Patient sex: F
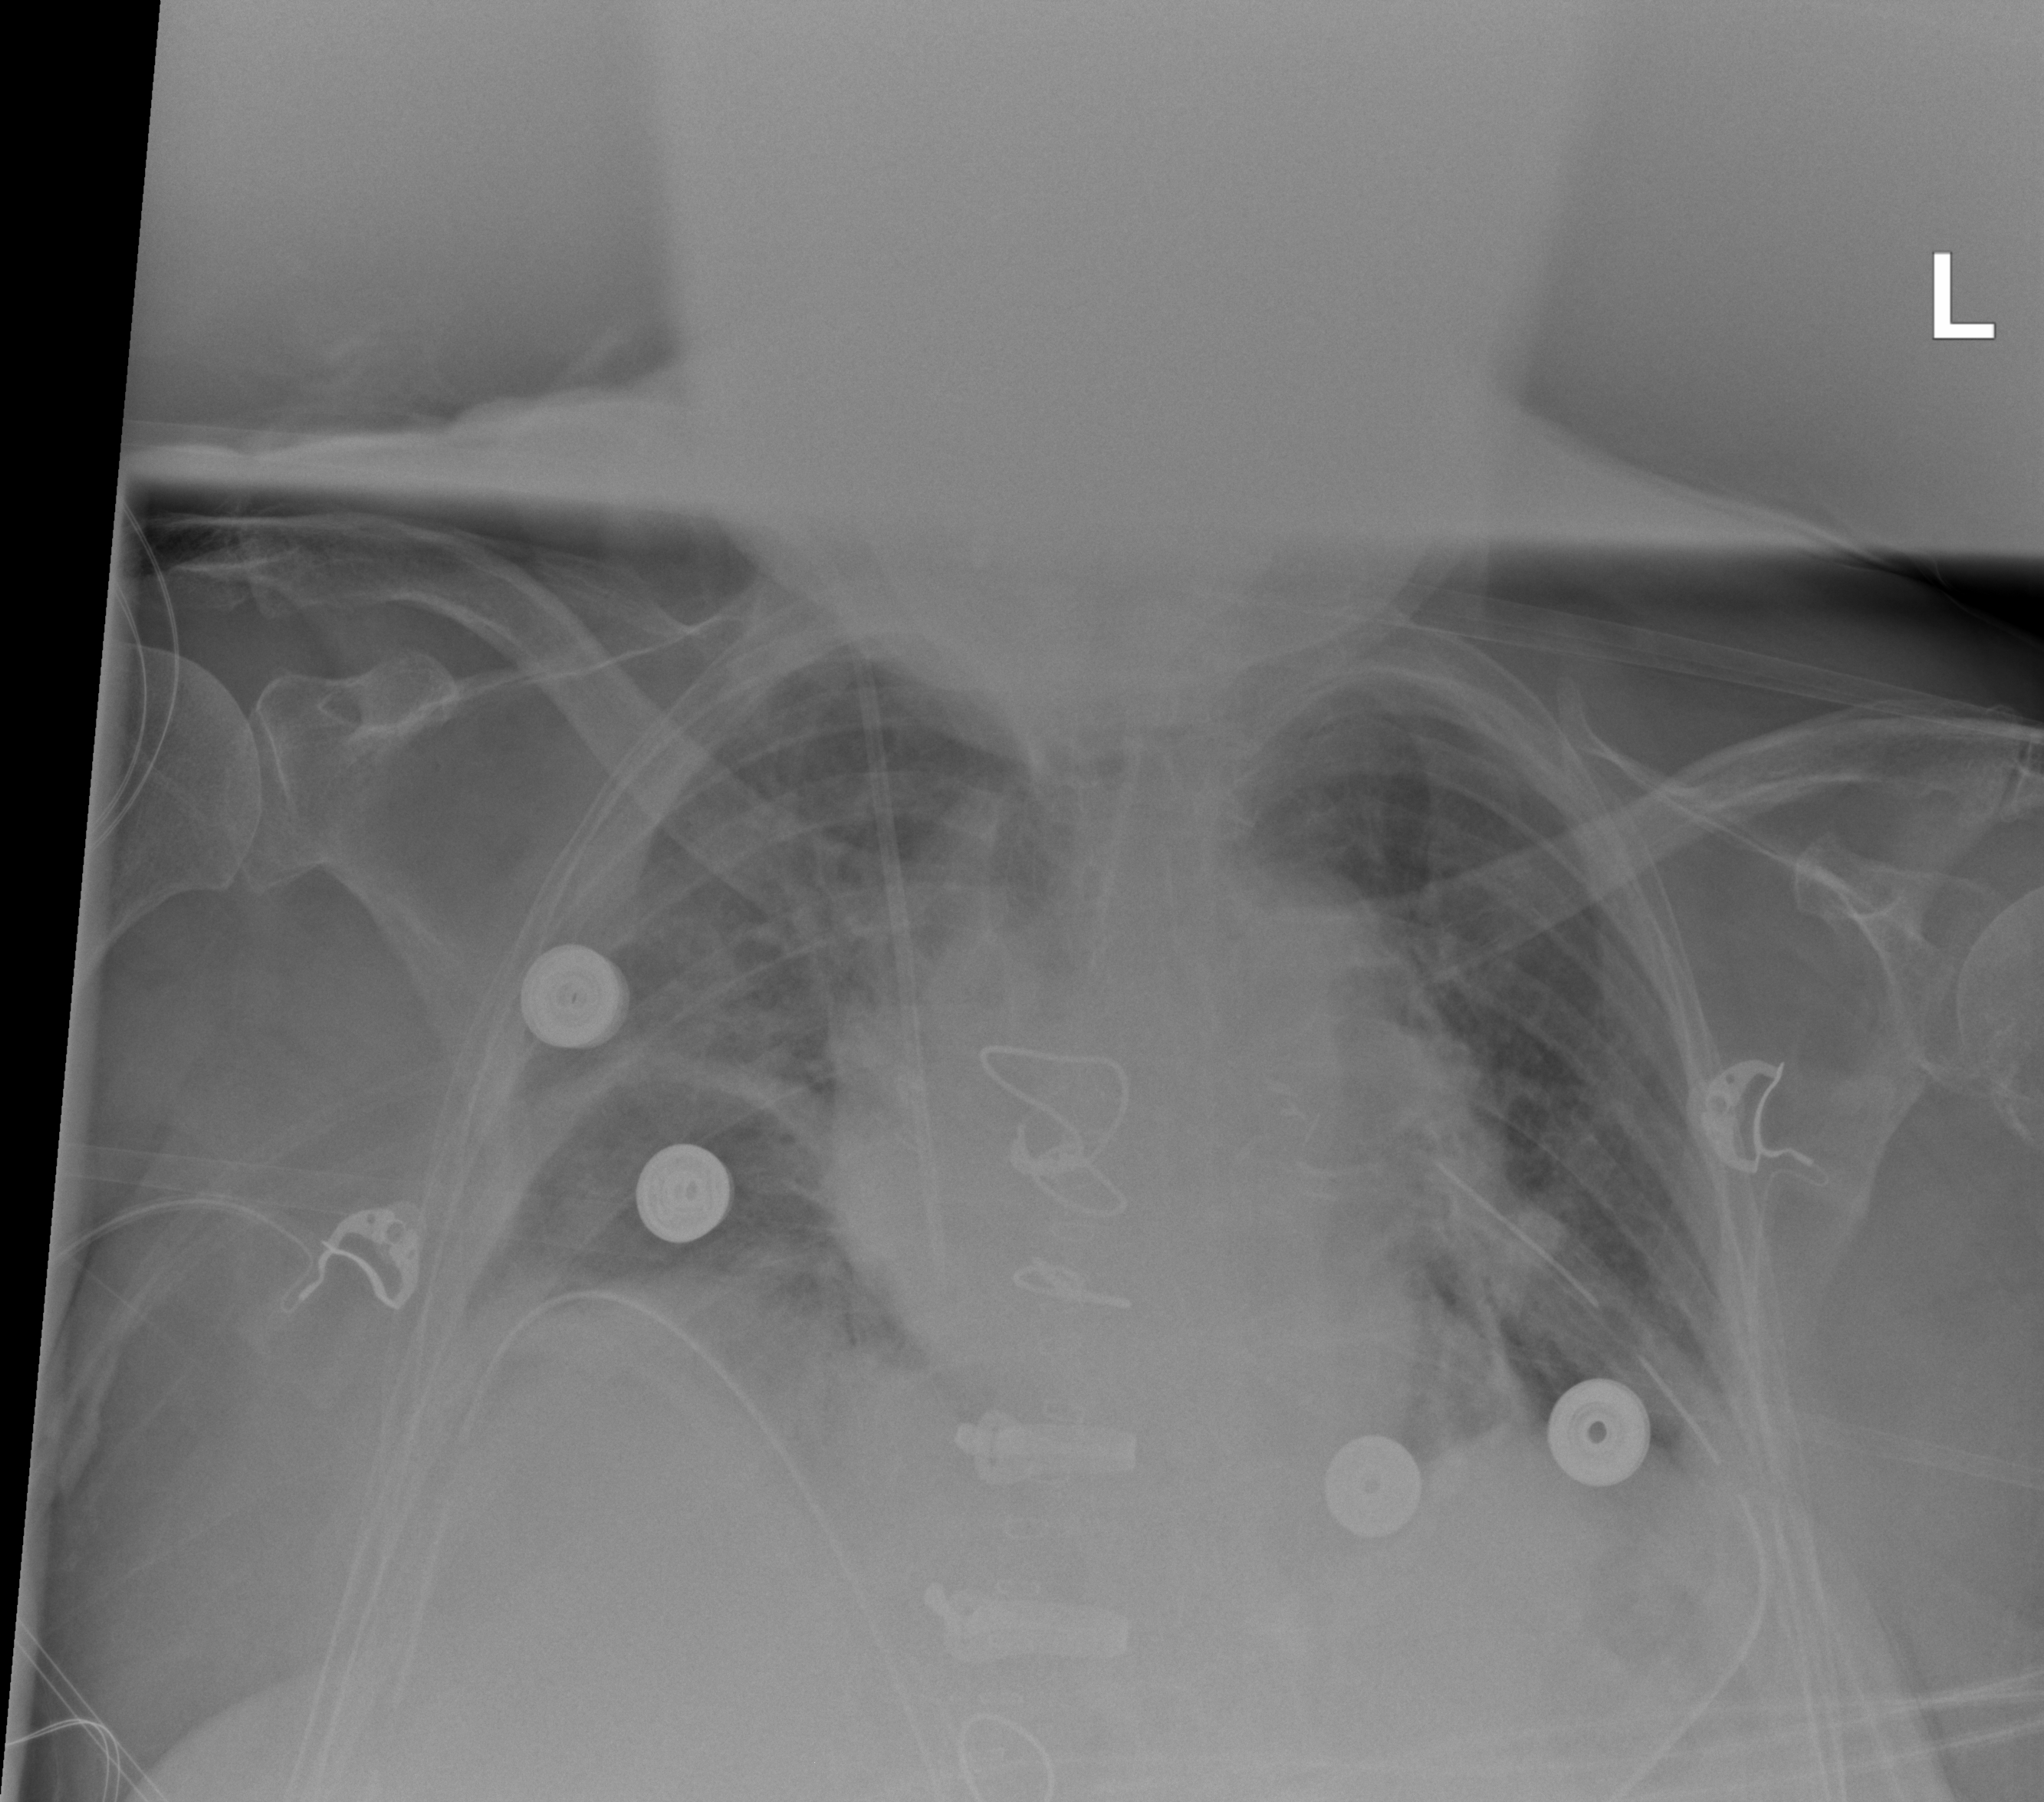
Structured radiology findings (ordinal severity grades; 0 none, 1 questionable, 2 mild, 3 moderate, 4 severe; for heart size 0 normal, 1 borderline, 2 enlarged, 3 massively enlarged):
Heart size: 0
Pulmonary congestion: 0
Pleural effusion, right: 2
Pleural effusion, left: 1
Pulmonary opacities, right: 2
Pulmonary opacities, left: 2
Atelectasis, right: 2
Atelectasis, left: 2